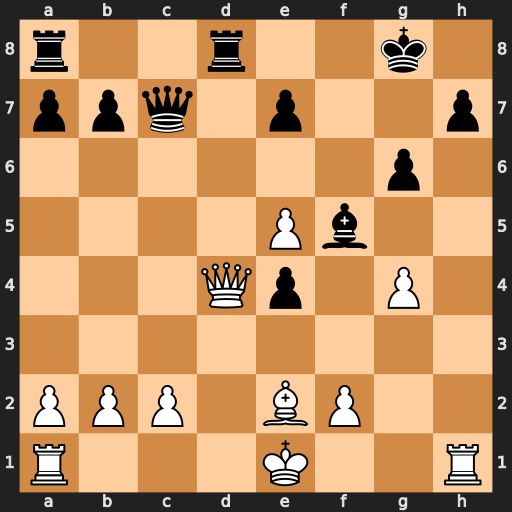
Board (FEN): r2r2k1/ppq1p2p/6p1/4Pb2/3Qp1P1/8/PPP1BP2/R3K2R
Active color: w
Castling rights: KQ
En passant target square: -
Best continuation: Qc4+ Qxc4 Bxc4+ Kg7 gxf5